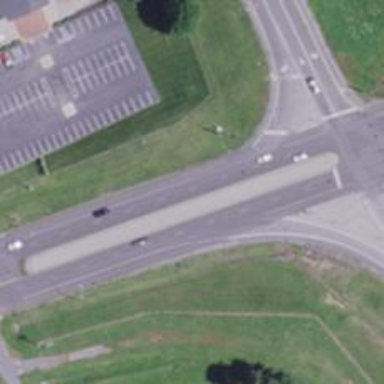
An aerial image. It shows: Asphalt dual carriageway categorized as trunk highway.